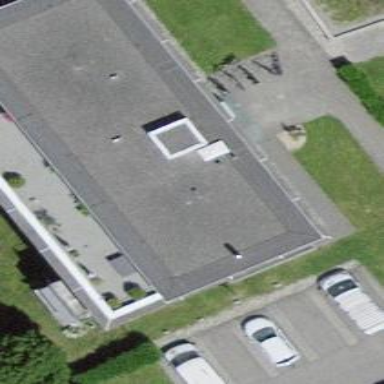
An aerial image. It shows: Building part with flat roof.